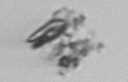
Label: detritus